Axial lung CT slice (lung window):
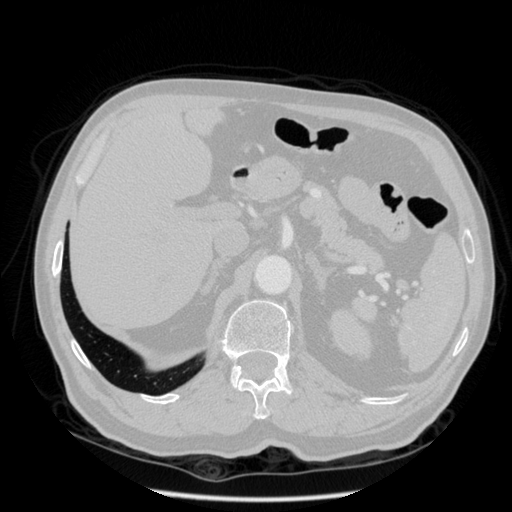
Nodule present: no